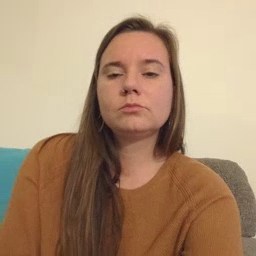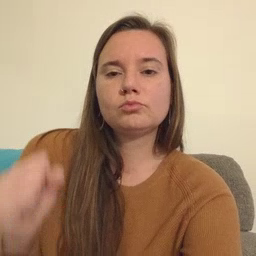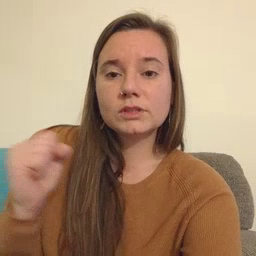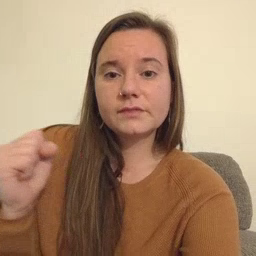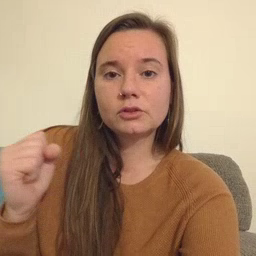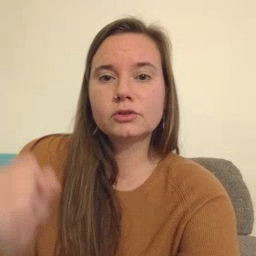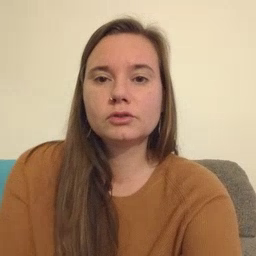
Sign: refrigerator